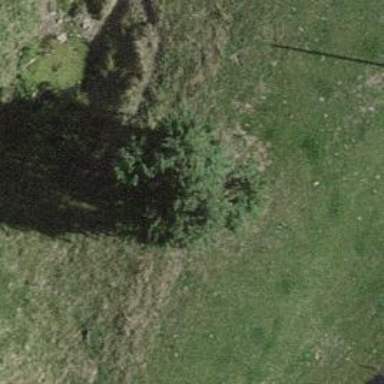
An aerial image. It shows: Deciduous tree with broadleaved leaves.